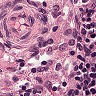
Metastatic tissue present: no